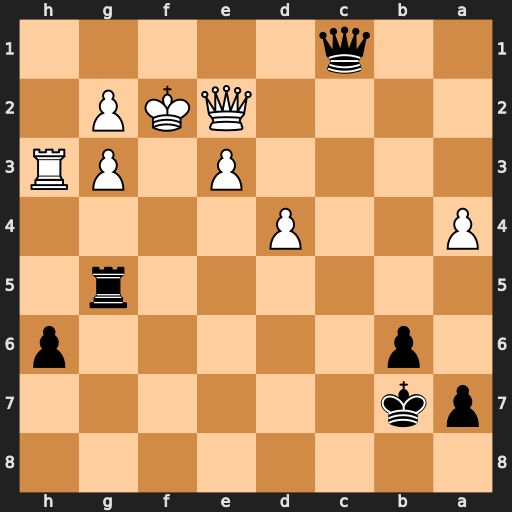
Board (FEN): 8/pk6/1p5p/6r1/P2P4/4P1PR/4QKP1/2q5
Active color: b
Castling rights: -
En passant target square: -
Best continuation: Rf5+ Qf3+ Rxf3+